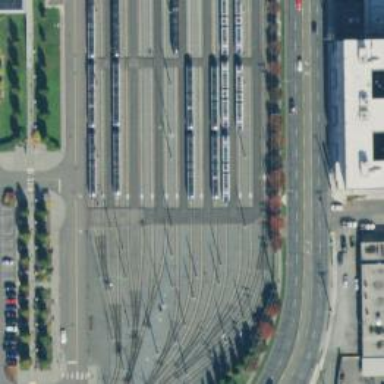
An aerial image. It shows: Light rail yard with electrified contact lines.